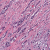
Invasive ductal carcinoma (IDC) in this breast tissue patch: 1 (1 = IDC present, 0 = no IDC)